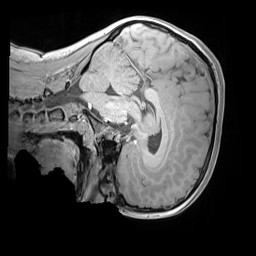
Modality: MP2RAGE
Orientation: sagittal
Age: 9
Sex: male
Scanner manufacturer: siemens
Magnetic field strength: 3 T
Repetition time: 4 s
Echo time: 0.00303 s